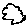
Label: cloud